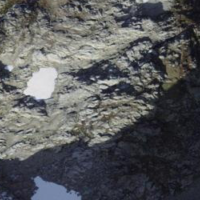
EUNIS habitat code: 48
Species observed at this site:
Primula hirsuta